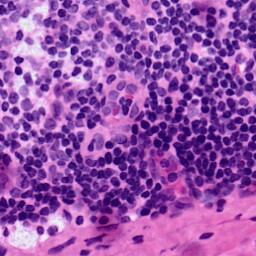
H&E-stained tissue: LymphNode